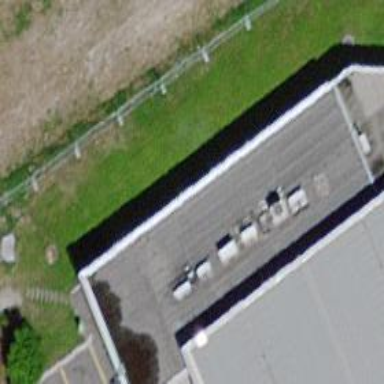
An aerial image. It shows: Building that serves as fuel station.